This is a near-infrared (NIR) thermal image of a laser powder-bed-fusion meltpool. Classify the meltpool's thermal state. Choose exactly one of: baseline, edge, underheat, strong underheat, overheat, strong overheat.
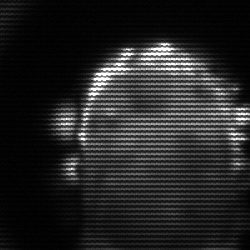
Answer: baseline